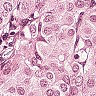
Metastatic tissue present: yes